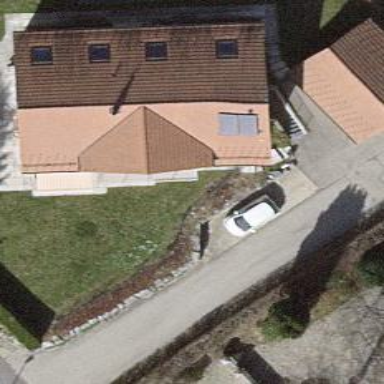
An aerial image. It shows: Simple and straightforward house.